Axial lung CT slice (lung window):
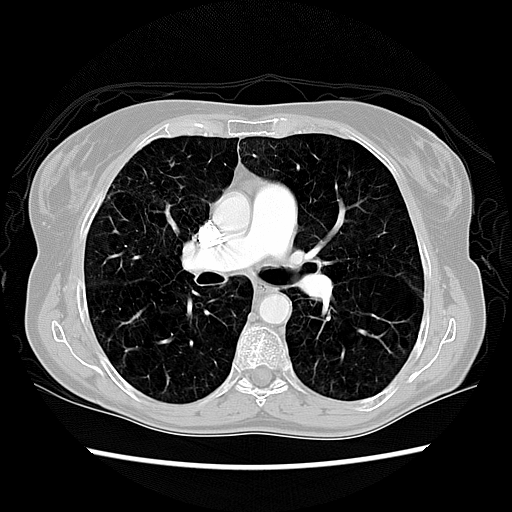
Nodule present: no